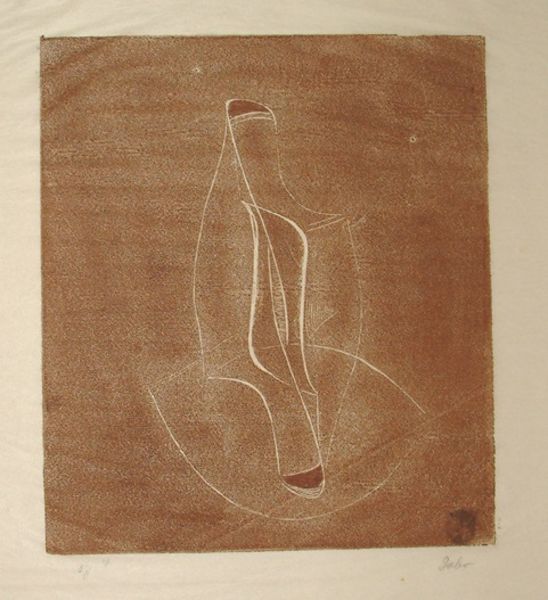
Titel: Opus 4, Opus 4
Künstler: Naum Gabo
Standort: Amherst (Massachusetts, USA)
Institution: Mead Art Museum, Amherst College
Schlagwörter: red, white, modern, print, brown, paper, dots, mouth, etching, line, monochrome, abstract, ink, symmetry, signature, lines, shapes, cubism, simple, thin, curve, naum, gabo, signiature